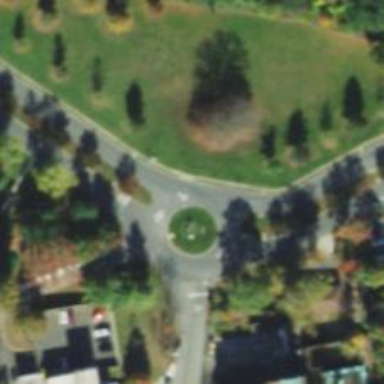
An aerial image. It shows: Circular junction on service road.